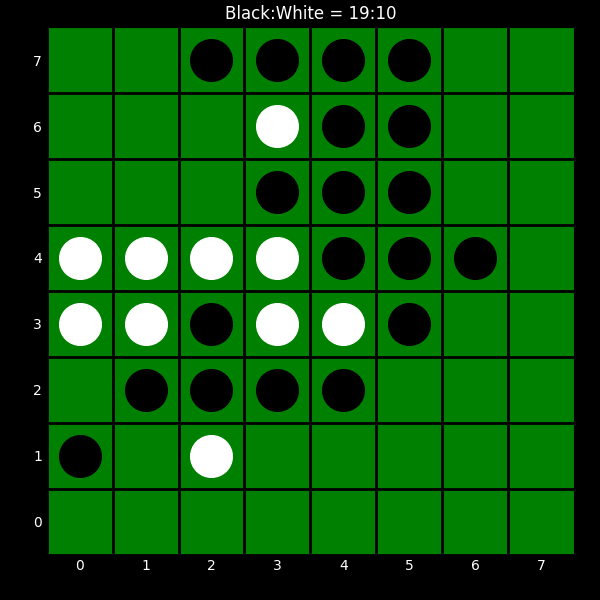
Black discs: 19
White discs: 10